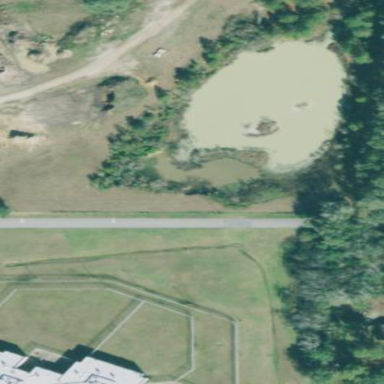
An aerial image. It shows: Peaceful pond surrounded by nature.